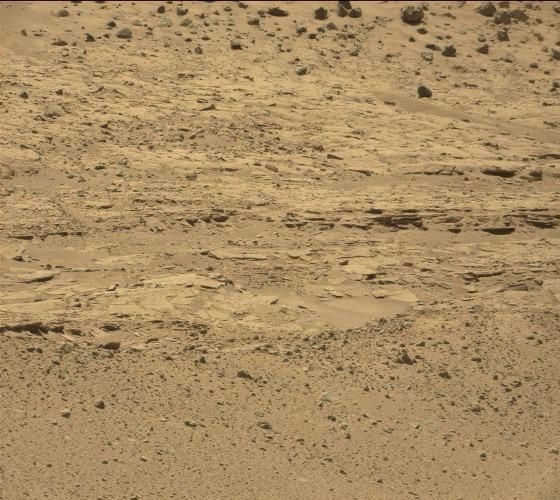
Terrain classes present: Bedrock, Gravel / Sand / Soil, Rock, Shadow